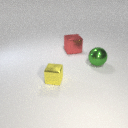
small yellow metal cube to the left of large green metal sphere